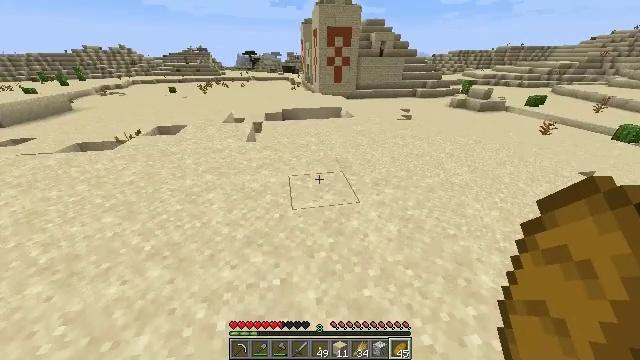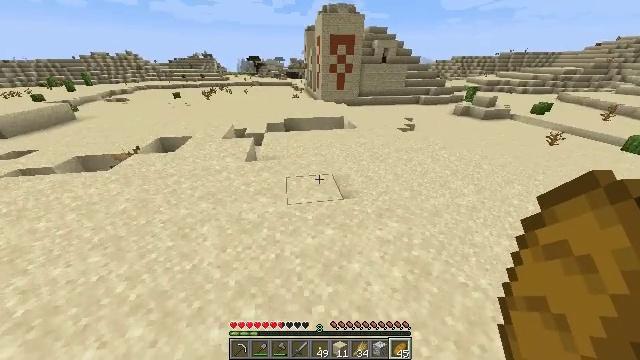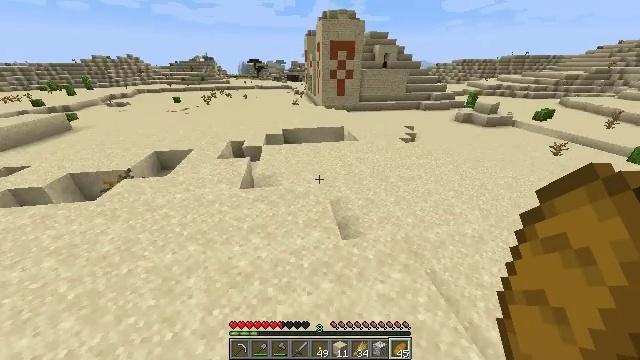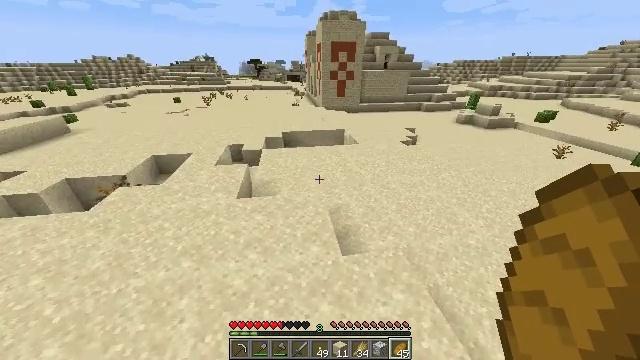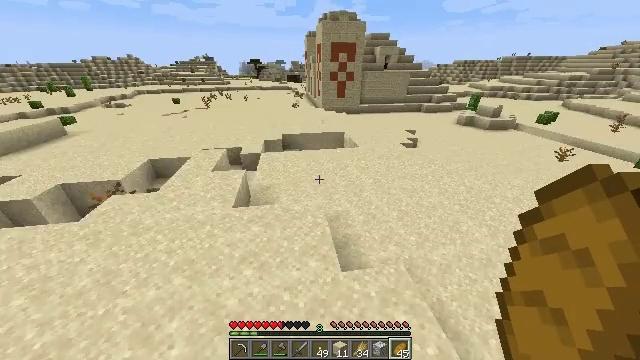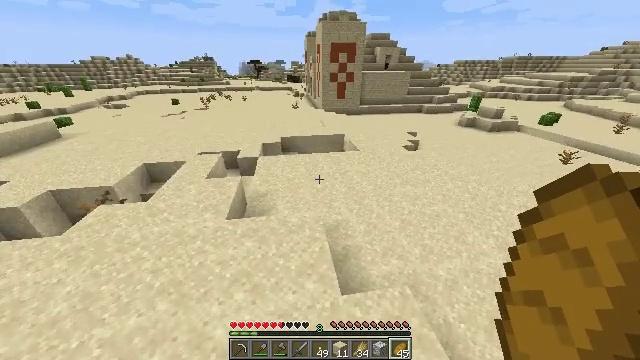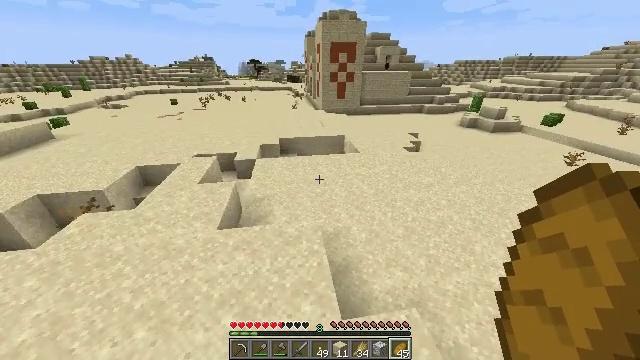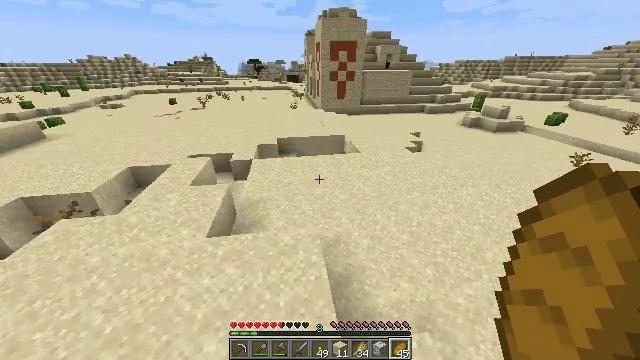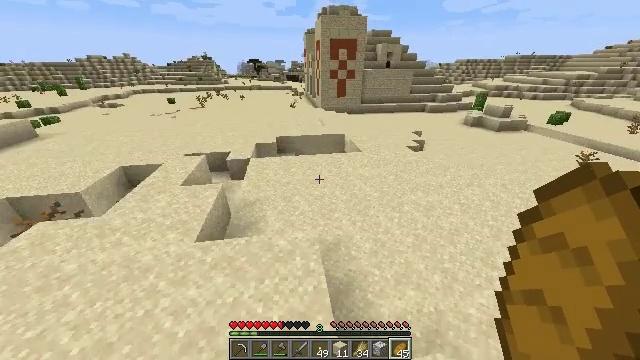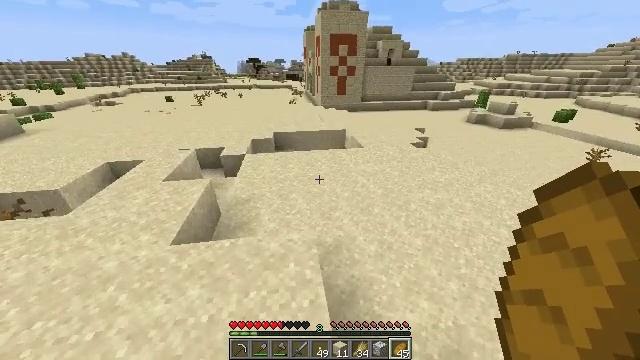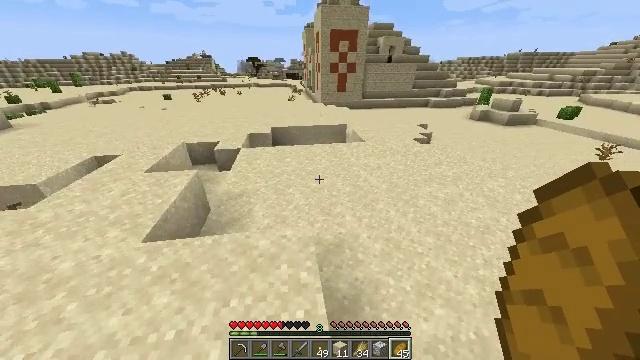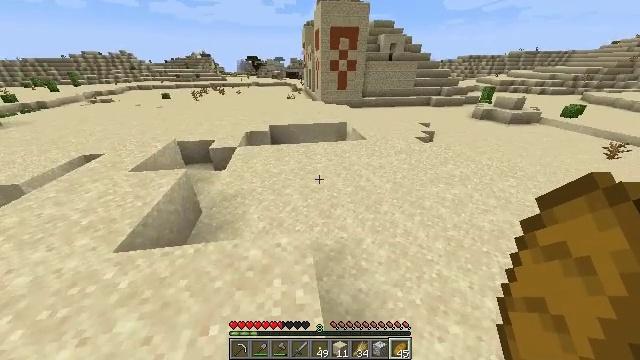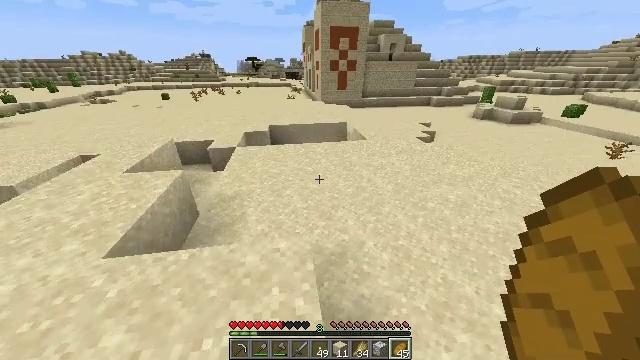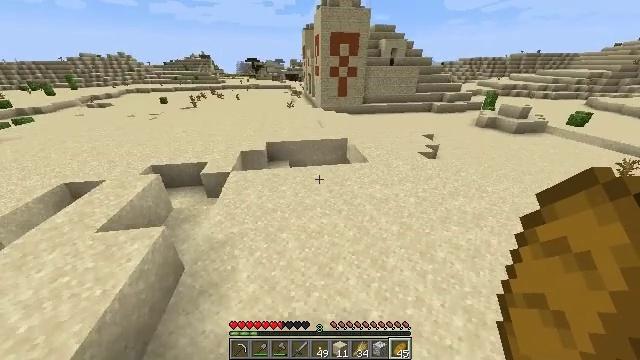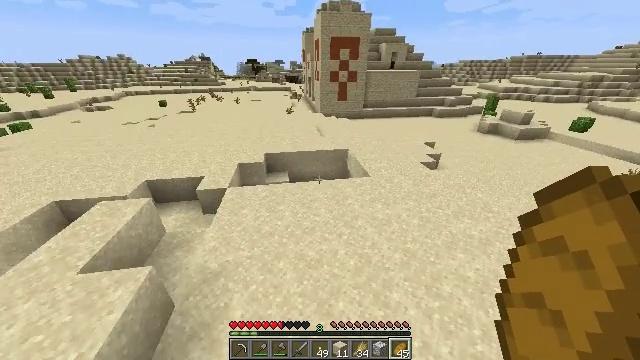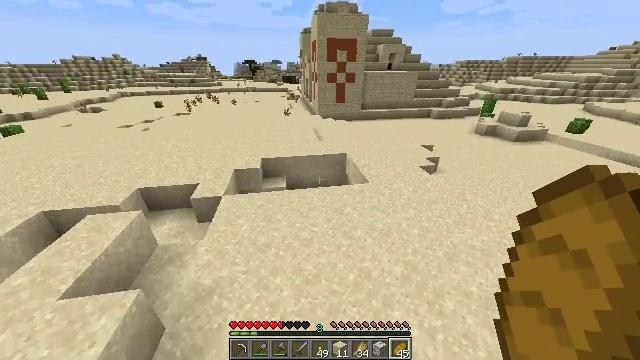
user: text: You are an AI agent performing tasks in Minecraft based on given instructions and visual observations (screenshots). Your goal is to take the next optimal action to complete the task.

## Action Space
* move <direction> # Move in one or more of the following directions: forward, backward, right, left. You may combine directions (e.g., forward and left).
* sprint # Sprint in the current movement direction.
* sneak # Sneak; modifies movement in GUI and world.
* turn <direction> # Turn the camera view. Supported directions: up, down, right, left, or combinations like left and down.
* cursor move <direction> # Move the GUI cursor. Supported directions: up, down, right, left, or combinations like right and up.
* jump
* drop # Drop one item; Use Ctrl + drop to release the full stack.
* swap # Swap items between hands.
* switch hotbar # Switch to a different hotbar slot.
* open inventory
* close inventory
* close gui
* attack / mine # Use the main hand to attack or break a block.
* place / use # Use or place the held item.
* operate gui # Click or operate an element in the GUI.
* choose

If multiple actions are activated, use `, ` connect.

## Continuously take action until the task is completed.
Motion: motion action
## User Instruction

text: Mine the orange terracotta block.
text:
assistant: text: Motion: move forward, sprint, jump
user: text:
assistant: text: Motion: move forward, sprint, jump
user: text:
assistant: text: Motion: move forward, sprint, jump
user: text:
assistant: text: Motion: move forward, sprint, jump
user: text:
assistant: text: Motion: move forward, sprint, jump
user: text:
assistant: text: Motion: move forward, sprint, jump
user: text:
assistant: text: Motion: move forward, sprint, jump
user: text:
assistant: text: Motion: move forward, sprint, jump
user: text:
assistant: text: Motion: move forward, sprint, jump
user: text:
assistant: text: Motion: move forward, sprint, jump
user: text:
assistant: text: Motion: move forward, sprint, jump
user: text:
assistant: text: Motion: move forward, sprint, jump
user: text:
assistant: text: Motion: move forward, sprint, jump
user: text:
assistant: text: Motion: move forward, sprint, jump
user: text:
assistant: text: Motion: move forward, sprint, jump
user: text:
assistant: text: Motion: move forward, sprint, jump
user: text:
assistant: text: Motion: move forward, sprint, jump
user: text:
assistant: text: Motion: move forward, sprint, jump
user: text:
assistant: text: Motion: move forward, sprint
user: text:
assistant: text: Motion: move forward, sprint, turn left and down
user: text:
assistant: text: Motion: move forward, sprint, turn left and down
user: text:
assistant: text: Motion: move forward, sprint, turn left
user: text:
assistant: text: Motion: move forward and move left, sprint, turn left
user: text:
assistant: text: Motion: move forward and move left, sprint, turn left
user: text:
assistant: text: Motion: move forward and move left, sprint
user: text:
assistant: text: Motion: move forward and move left, sprint
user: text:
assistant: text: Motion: move forward and move left, sprint
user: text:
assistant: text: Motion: move forward, sprint
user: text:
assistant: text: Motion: move forward, sprint
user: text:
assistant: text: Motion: move forward, sprint